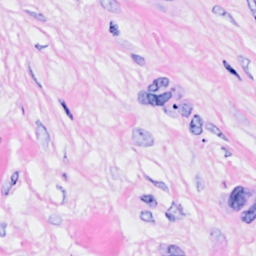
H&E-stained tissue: Breast